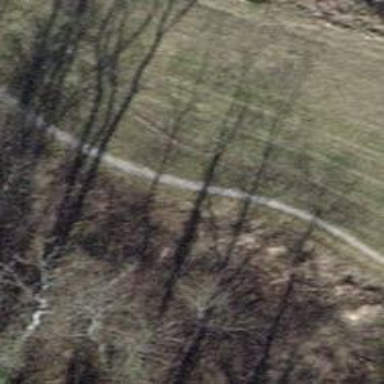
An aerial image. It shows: Path on the ground.